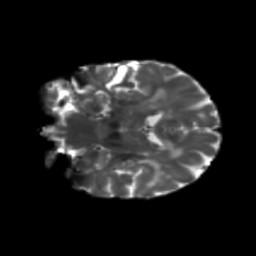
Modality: T2w
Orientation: coronal
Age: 62
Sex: female
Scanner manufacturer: siemens
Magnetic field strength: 3 T
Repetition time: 5.25 s
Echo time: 0.08 s